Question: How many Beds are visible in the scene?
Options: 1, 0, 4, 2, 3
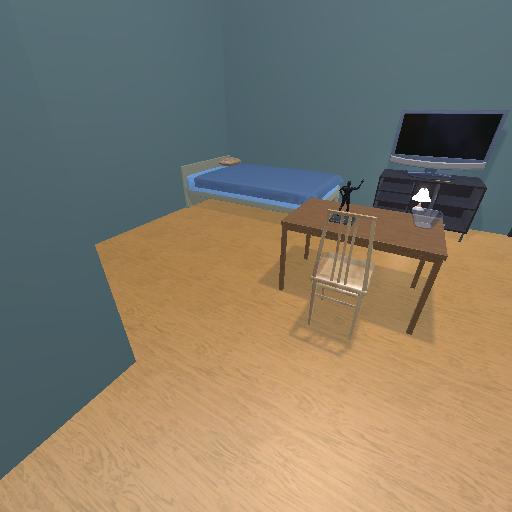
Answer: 1